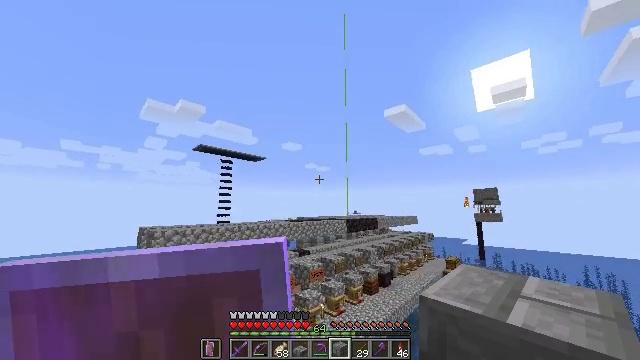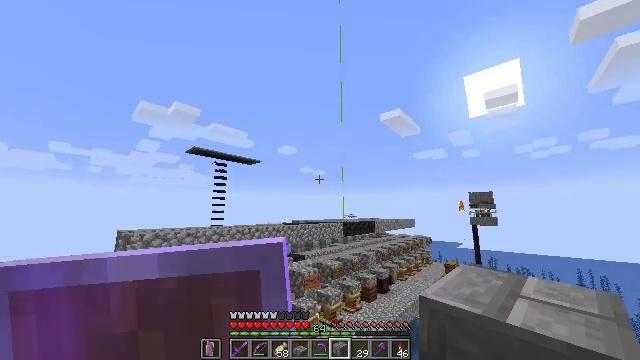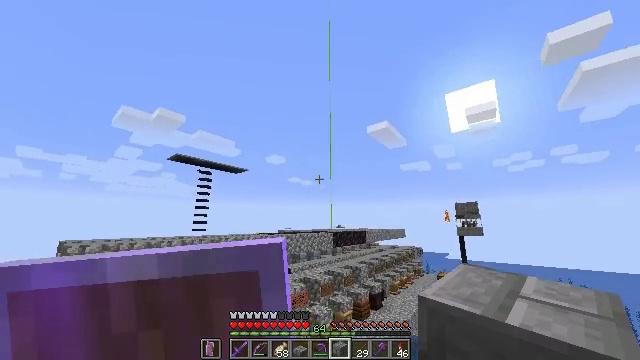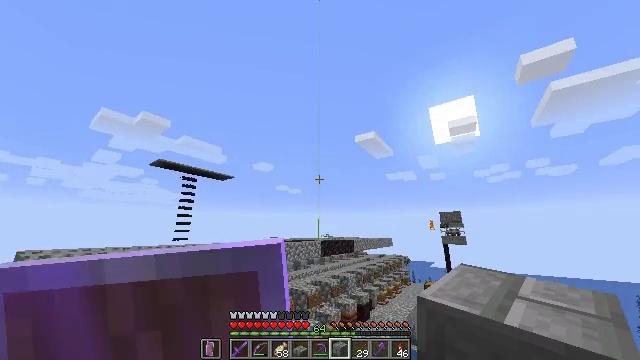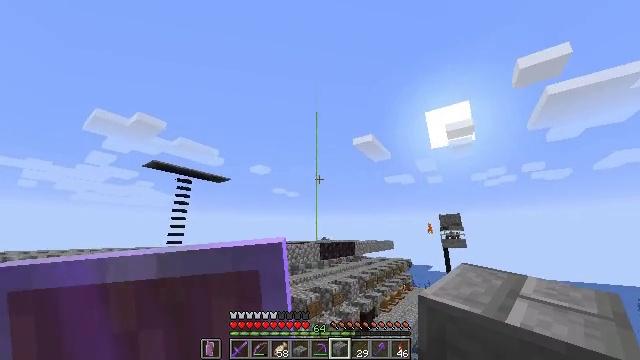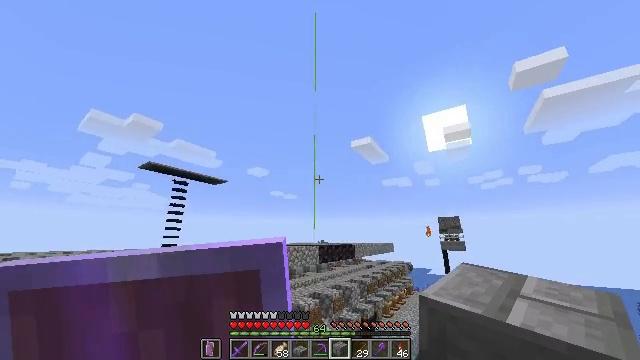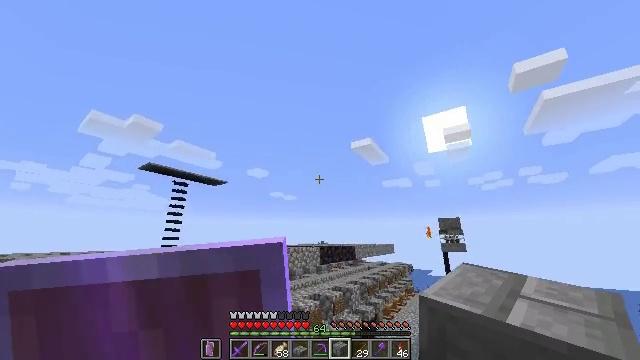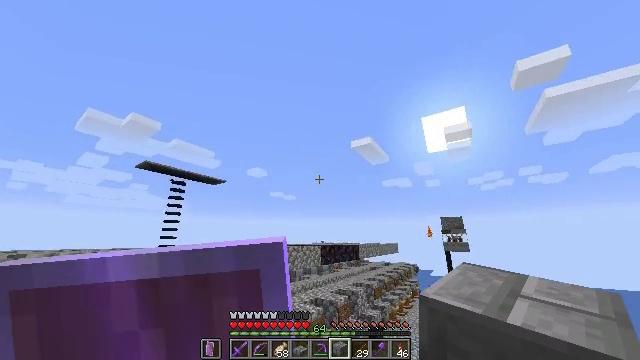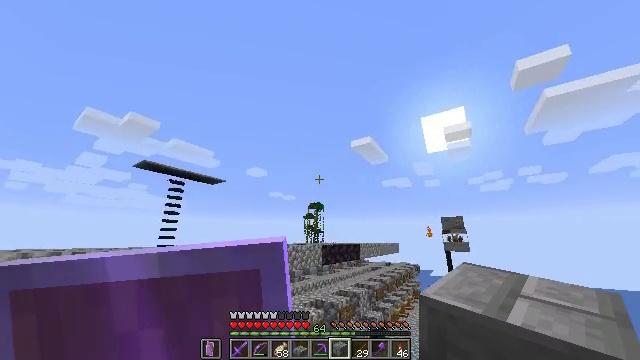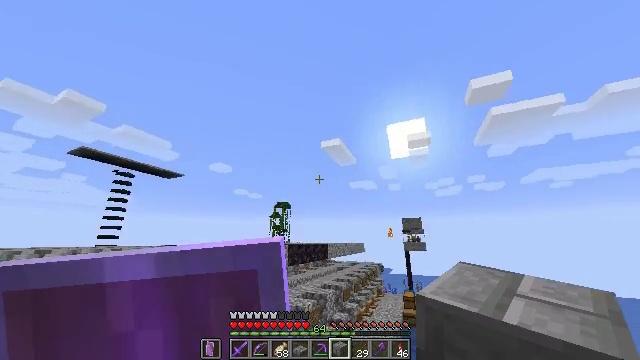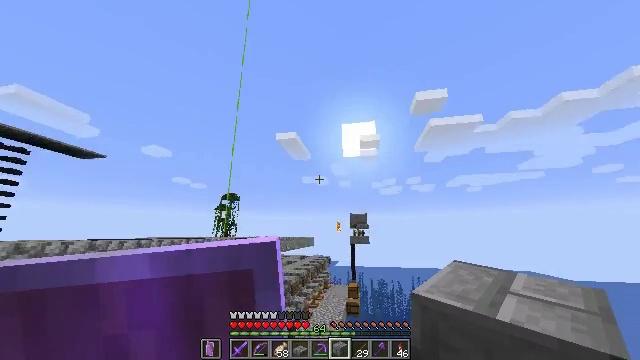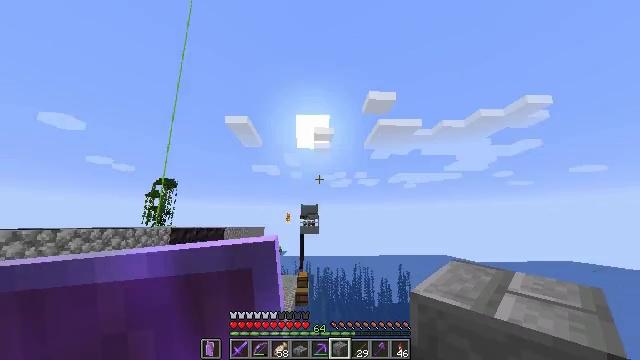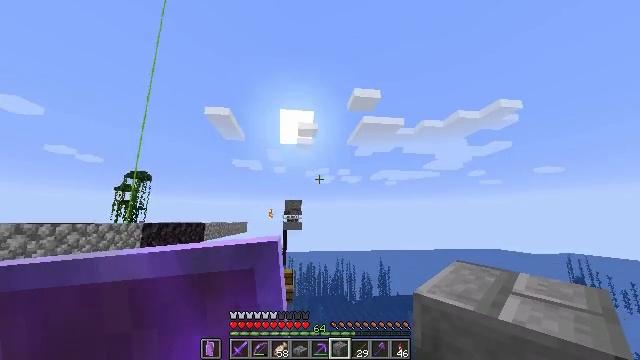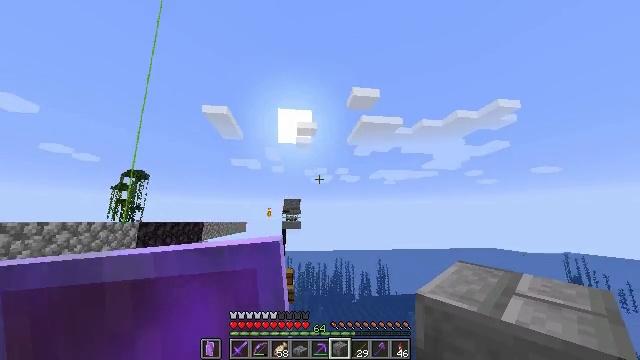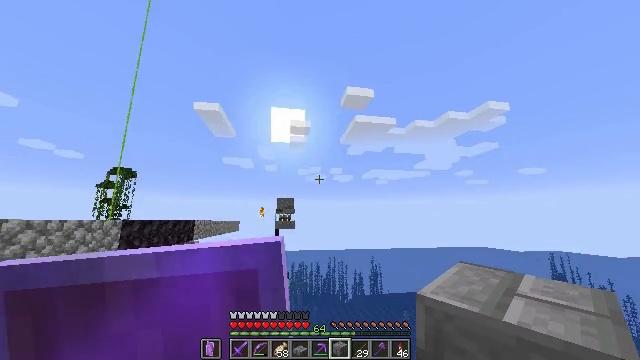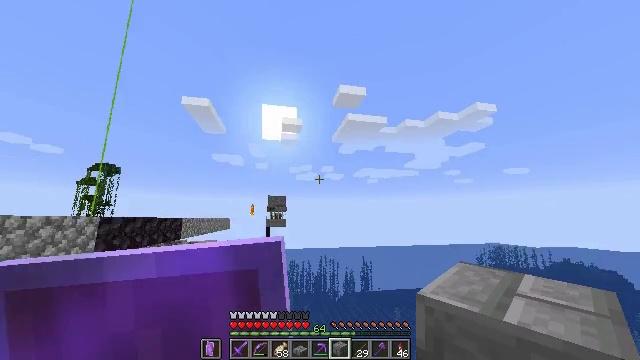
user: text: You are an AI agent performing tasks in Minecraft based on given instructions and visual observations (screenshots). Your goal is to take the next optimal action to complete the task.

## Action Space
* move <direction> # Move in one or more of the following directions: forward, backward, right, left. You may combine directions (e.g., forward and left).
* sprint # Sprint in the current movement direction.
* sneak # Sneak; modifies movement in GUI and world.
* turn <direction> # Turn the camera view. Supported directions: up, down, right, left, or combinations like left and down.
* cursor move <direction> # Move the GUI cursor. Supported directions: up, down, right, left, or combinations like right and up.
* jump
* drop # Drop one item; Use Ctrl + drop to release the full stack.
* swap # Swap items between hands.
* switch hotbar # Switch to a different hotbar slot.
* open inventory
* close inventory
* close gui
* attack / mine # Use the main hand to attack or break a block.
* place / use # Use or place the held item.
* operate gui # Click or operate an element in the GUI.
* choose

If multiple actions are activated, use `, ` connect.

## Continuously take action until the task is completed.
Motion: motion action
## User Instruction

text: Collect the blast furnace by mining it.
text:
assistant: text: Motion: move forward, sprint, turn right and up
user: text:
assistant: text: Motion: move forward, sprint, turn right and up
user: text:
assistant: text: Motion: move forward, sprint, turn right and up
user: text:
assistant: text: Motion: move forward, sprint
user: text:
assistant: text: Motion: move forward, sprint
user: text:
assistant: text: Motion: move forward, sprint
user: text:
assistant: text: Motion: move forward, sprint
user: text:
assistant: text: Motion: move forward, sprint
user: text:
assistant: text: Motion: move forward, sprint, turn right
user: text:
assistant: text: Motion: move forward, sprint, turn right and down
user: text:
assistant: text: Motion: move forward, sprint, turn right and down
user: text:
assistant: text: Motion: move forward, sprint, turn right and down
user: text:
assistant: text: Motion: move forward, sprint
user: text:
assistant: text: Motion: move forward, sprint, turn right
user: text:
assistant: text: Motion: move forward, sprint, turn right
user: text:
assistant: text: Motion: move forward, sprint
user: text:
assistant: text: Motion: move forward, sprint
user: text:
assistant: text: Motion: move forward, sprint
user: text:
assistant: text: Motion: move forward, sprint, turn right
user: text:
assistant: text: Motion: move forward, sprint
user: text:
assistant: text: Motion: move forward, sprint
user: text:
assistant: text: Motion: move forward, sprint
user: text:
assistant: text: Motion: move forward, sprint
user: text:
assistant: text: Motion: move forward, sprint, turn left
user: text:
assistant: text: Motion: move forward, sprint, turn left
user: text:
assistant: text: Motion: move forward, sprint, turn left and down
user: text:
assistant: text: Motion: move forward, sprint, turn left and down
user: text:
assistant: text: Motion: move forward, sprint, turn left and down
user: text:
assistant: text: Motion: move forward, sprint, turn left and down
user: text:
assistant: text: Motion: move forward, sprint, turn left and down